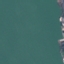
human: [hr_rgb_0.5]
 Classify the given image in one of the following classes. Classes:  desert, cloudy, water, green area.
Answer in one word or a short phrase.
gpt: water